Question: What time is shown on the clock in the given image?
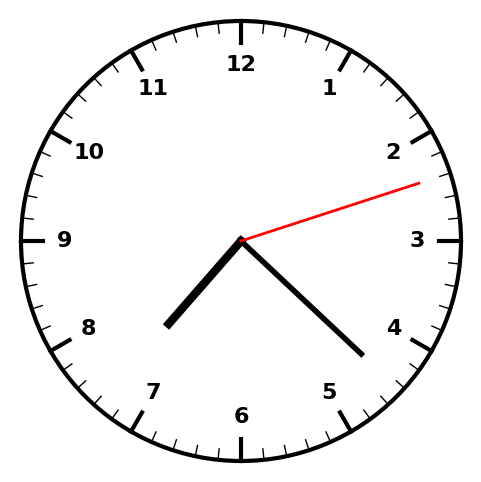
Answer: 07:22:12